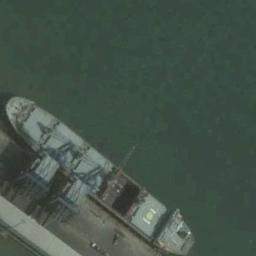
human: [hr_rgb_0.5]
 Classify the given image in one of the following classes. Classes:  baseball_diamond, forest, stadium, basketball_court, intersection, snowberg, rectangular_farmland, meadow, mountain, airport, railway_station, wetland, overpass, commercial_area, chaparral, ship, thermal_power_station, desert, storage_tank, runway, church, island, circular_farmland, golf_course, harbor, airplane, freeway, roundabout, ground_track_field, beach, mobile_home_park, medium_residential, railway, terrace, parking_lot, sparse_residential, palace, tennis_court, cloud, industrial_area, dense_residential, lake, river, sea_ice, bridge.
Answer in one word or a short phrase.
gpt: ship